Question: I am trying to get value from a two dimensional array, but value I have at index is not what I am getting. Here is program:
'''
subroutine stlstp(y,n,np,ns,nt,nl,isdeg,itdeg,ildeg,nsjump,ntjump,nljump,ni,userw,rw,season,trend,work)
! implicit none
! Arg
integer n,np,ns,nt,nl,isdeg,itdeg,ildeg,nsjump,ntjump,nljump,ni
logical userw
double precision y(n),rw(n),season(n),trend(n),work(20,5)
! Var
integer i,j
do 80 j = 1,1
do 1 i = 1,n
work(i,1) = y(i)-trend(i)
1 continue
call stlss(y,n,np,ns,isdeg,nsjump,userw,rw,season)
PRINT *, 'WORK 1,2 ....',work(1,2)
PRINT *, 'WORK ....',work
call stlfts(work(1,2),n+2*np,np,work(1,3),work(1,1))
'''
'PRINT *, 'WORK...',work' printing
Based on this output, shouldn't 'PRINT *, 'Work1,2....'' return '<PHONE>'? but I am getting '0.000000' as output. Can someone please help with this? what am I missing?
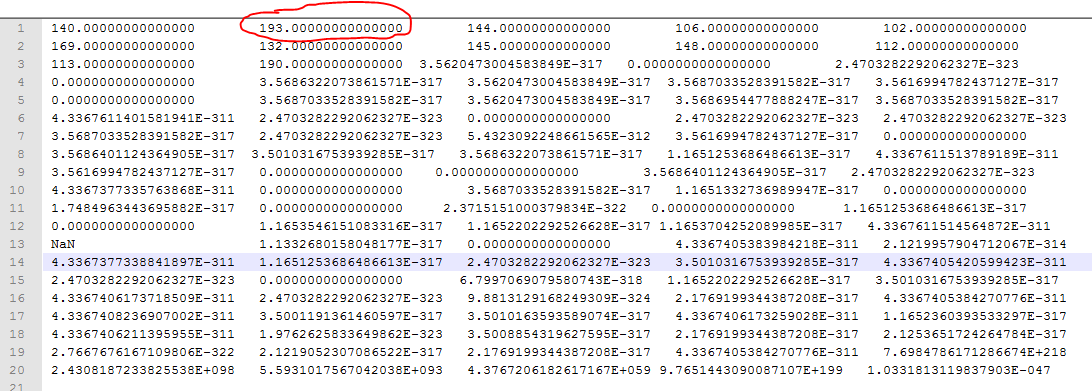
Answer: Fortran uses column-major ordering for arrays, so for a shape of (20,5), the element (1,2) is the 21st element of the array. Confusing this, the 'print *,' will print the element in rows. The element you have circled is (2,1). Element (1,2) is the '0.000' located in the first column of row 5 of your output image.